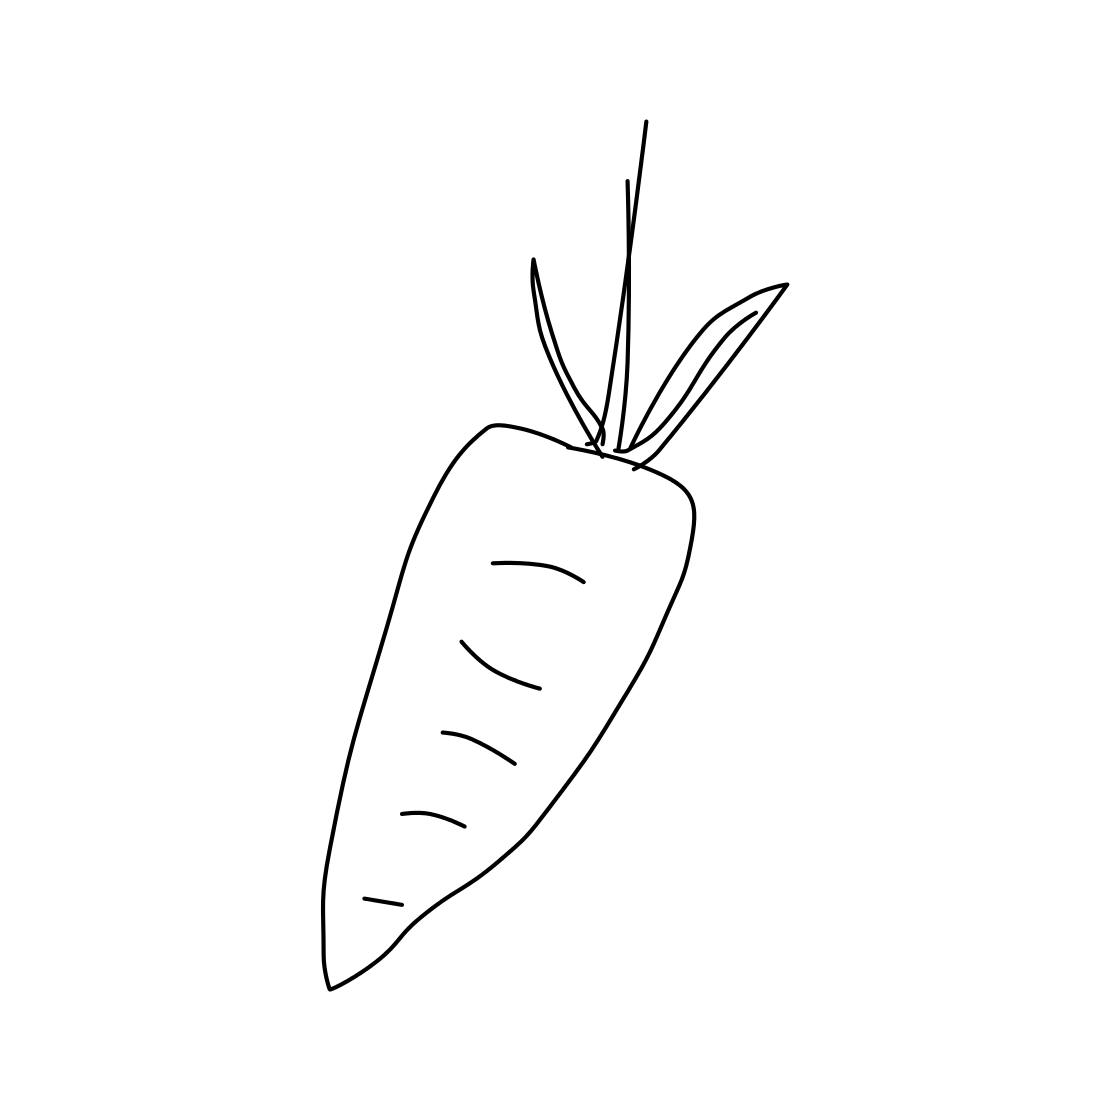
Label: carrot